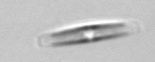
Label: pennate